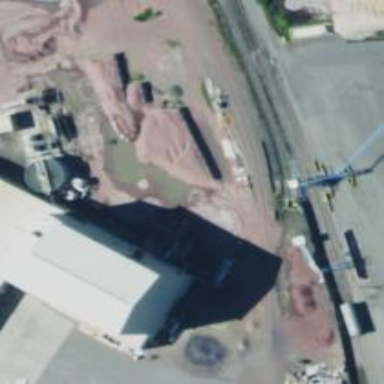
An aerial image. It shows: Industrial building that serves as pulp mill.